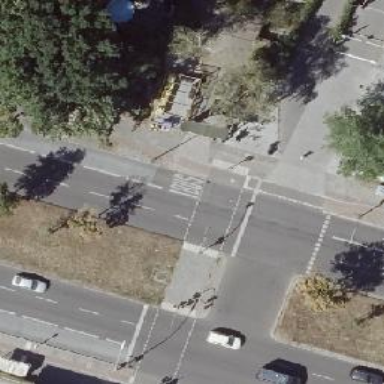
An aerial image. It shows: Road crossing with traffic signals.